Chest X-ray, AP view. Patient: 64 years old, sex M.
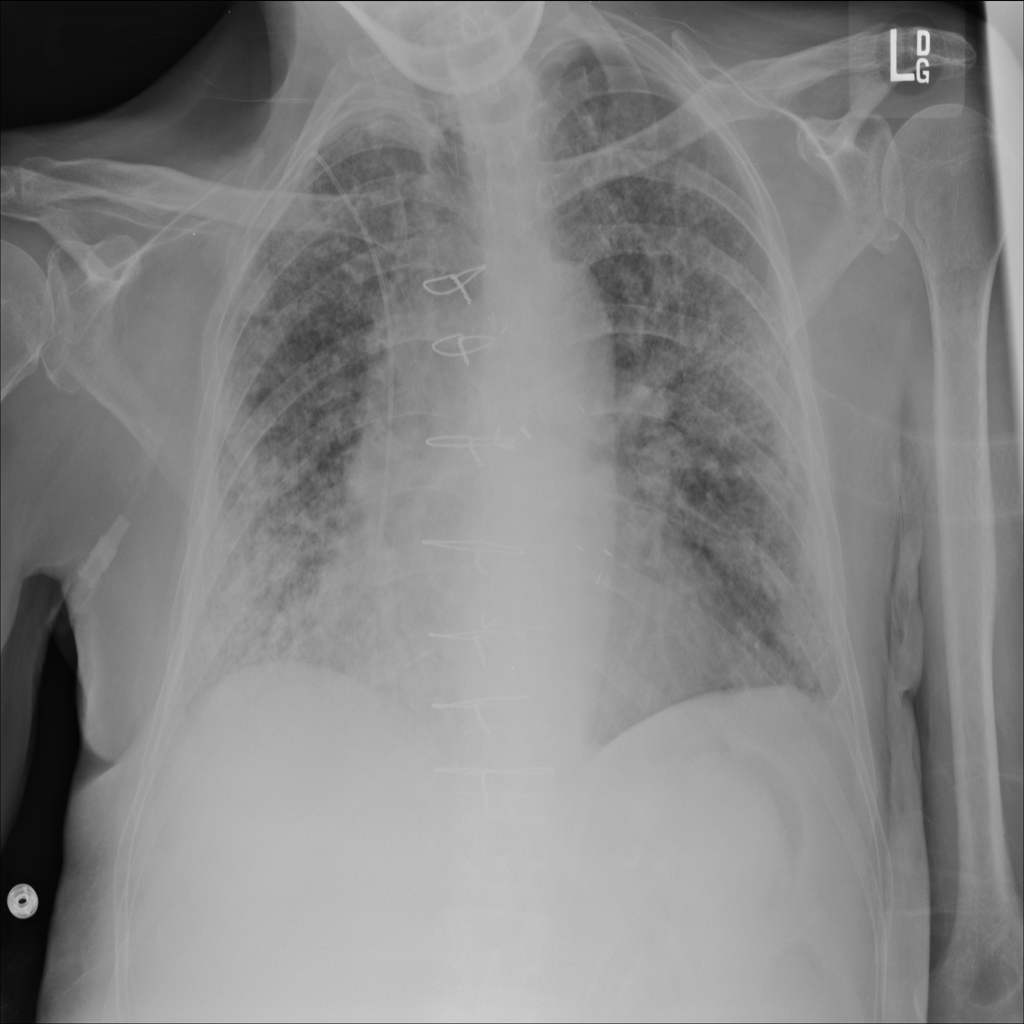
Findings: Infiltration, Nodule